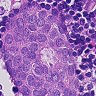
Metastatic tissue present: yes